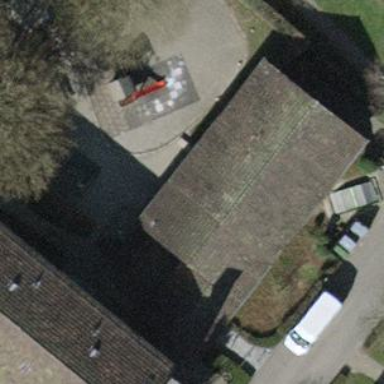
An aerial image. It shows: Kindergarten building.